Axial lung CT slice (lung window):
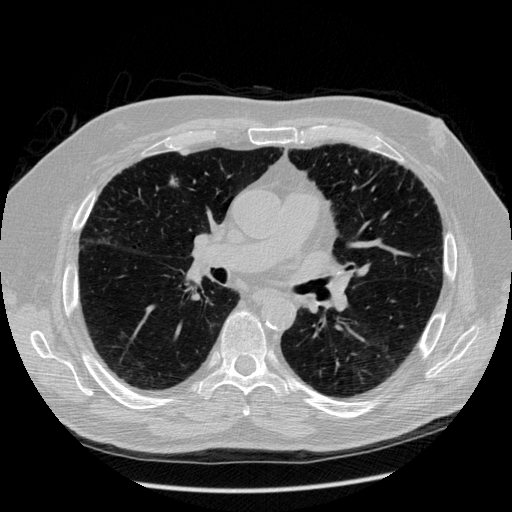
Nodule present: yes
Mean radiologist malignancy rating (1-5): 3.25